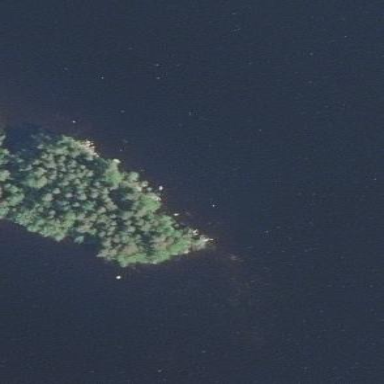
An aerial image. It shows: Islet covered with woodland.